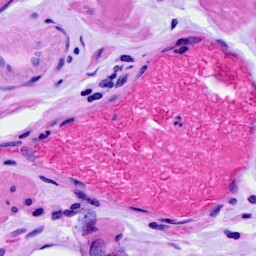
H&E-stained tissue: Ovarian